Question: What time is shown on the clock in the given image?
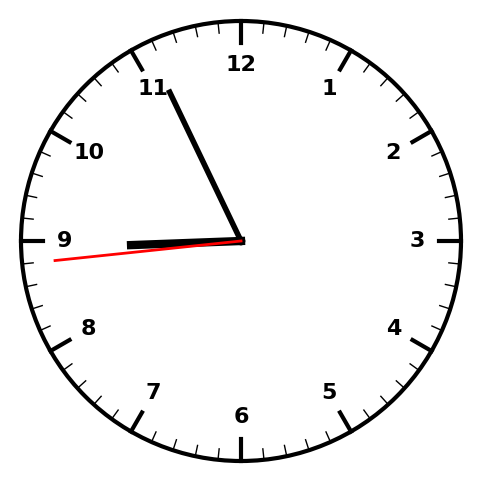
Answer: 08:55:44